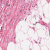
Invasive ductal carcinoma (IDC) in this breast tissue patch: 0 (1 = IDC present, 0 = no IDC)